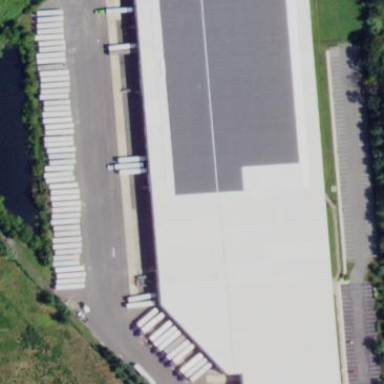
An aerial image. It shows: Industrial warehouse building.